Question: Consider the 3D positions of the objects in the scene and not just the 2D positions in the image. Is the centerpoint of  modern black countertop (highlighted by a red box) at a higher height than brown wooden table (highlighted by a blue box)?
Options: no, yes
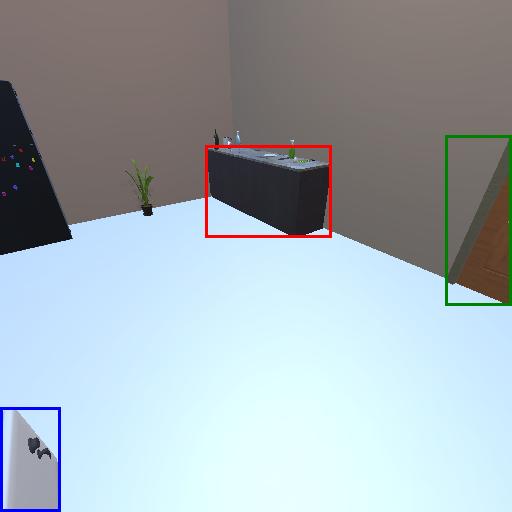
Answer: no